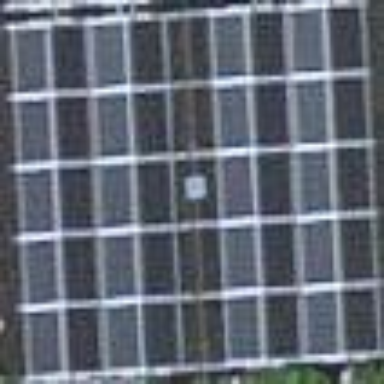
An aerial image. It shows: Solar power generator using photovoltaic panels.